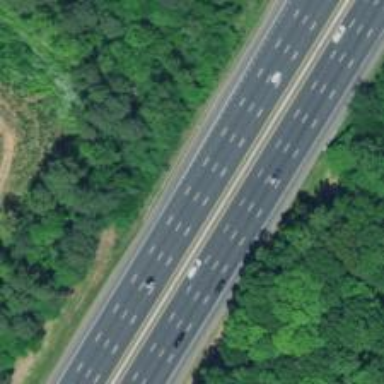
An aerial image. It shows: View of motorway.